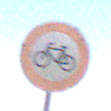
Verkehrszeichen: VerbotRadverkehr
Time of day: Midday
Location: Outdoor (Nature)
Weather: Clear
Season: NotSpecified
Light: Natural